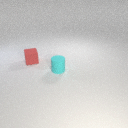
small cyan rubber cylinder in front of small red rubber cube